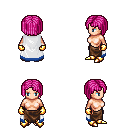
a pixel art fantasy rpg character, female body template, human, light skin, white trimmed cape, robe skirt, pink pageboy hairstyle, gold gloves, gold boots, four views (front, back, left, right), 2x2 character sprite sheet, small pixel art, hard edges, no anti-aliasing